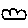
Label: cloud